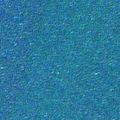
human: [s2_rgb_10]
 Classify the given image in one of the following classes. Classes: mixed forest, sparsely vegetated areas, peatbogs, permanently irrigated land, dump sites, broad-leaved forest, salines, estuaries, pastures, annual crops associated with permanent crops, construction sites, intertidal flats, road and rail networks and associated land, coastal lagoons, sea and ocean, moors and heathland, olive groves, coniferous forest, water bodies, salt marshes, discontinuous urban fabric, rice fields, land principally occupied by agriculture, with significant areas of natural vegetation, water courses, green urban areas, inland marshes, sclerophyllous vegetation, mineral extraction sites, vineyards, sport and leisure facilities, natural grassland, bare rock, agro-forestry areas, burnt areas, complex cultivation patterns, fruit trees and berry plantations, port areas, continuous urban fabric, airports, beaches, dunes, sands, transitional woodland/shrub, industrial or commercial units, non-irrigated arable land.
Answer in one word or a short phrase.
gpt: sea and ocean